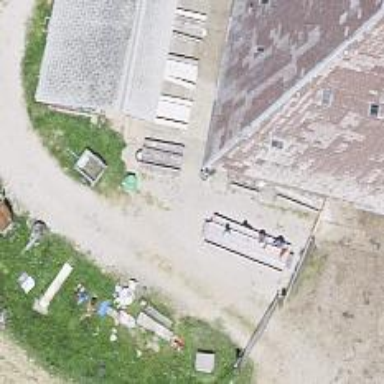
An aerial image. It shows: Picnic table located in leisure land area.